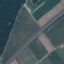
Label: Highway